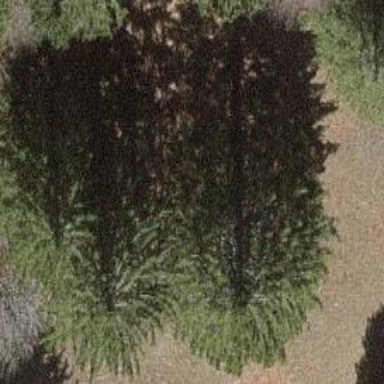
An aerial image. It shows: Single tag "natural: tree."